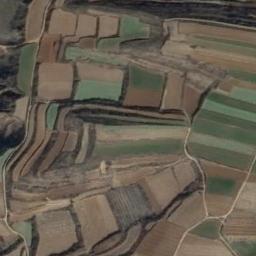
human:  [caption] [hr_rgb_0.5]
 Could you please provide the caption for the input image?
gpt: There are many green plants on the terrace .

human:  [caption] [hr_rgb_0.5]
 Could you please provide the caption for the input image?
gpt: There are bare and green terrace .

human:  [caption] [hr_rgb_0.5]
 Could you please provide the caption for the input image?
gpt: There are several white houses on the terraces .

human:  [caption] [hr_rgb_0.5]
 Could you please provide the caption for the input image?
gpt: A large layer of brown and green mixed terraces with several winding narrow paths .

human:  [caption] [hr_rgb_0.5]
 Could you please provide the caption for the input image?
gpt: There are many brown terraces and some green ones .